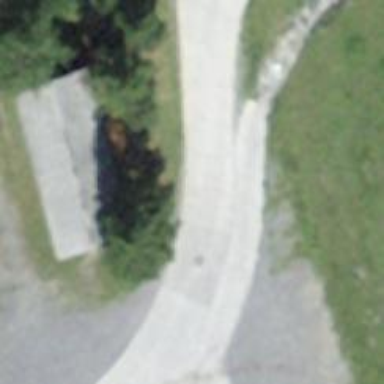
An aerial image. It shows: Residential road paved with concrete.